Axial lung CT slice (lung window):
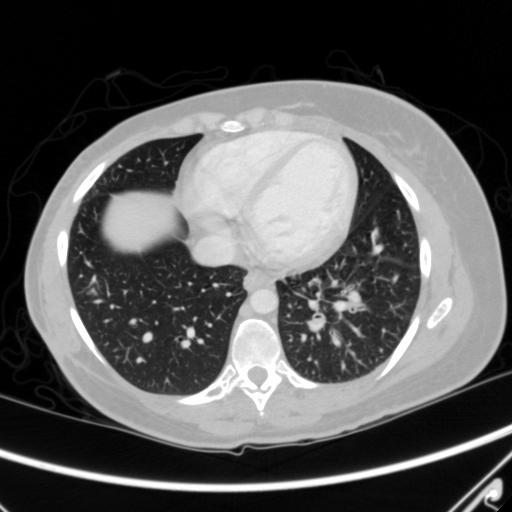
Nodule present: no